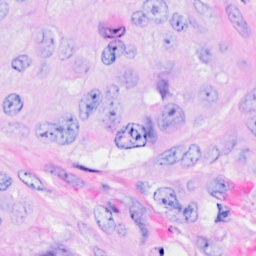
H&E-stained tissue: Breast